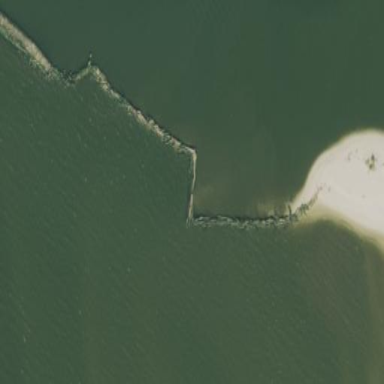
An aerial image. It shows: Breakwater structure.